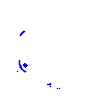
Particle: kaon